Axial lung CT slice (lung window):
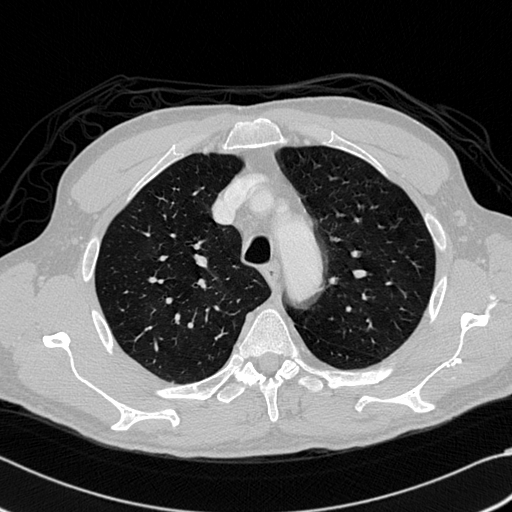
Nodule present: no